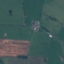
Label: Pasture